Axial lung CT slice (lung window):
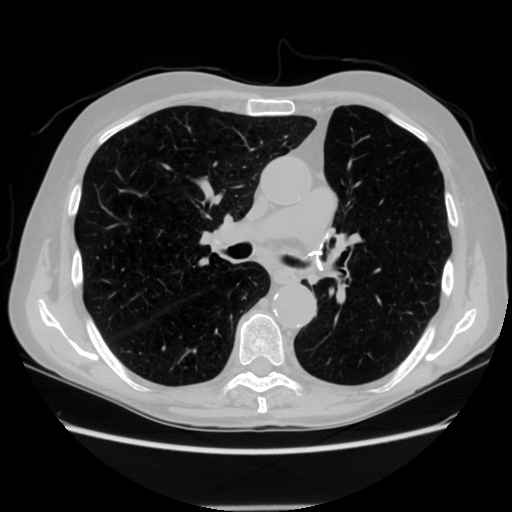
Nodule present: no